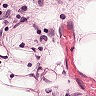
Metastatic tissue present: yes